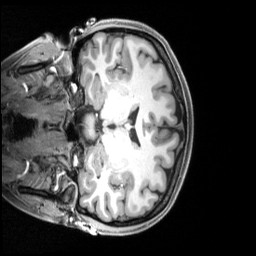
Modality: T1w
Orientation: coronal
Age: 27
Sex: female
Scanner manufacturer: siemens
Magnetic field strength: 3 T
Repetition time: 2.4 s
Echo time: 0.00219 s